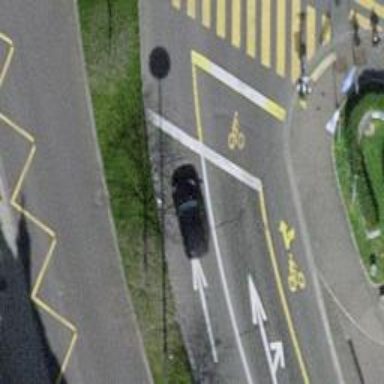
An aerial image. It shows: Road with traffic signals.